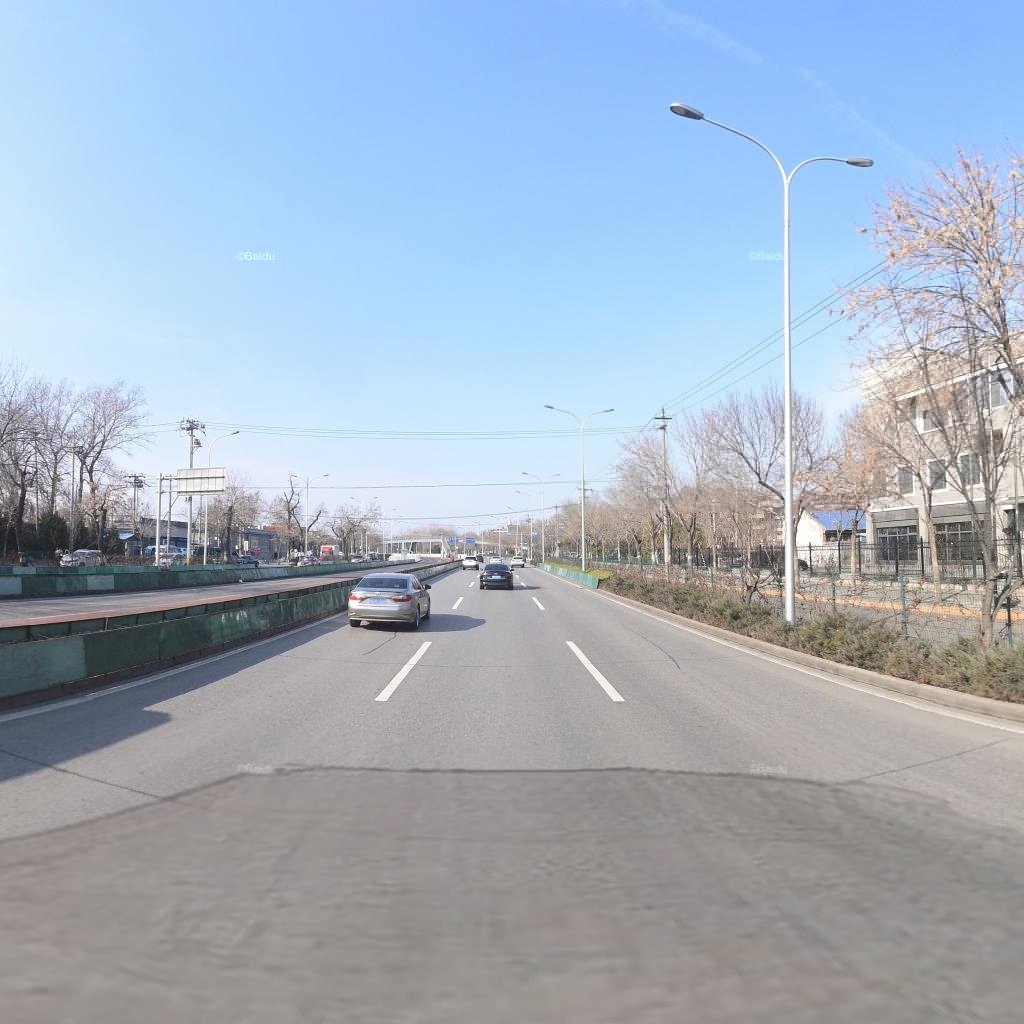
Region: Haidian
Road damage annotations: transverse patch, transverse patch, longitudinal patch, longitudinal patch, transverse patch